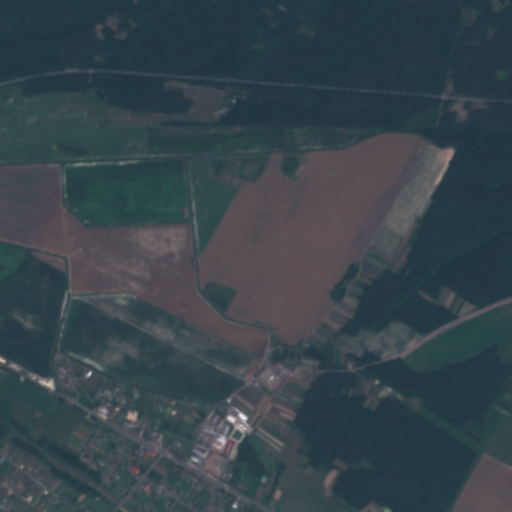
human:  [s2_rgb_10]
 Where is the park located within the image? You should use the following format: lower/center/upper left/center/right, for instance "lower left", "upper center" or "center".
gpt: The park is located in the lower center of the image.
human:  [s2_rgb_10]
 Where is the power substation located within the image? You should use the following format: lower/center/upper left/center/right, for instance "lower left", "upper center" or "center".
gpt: The power substation is located in the lower left of the image.
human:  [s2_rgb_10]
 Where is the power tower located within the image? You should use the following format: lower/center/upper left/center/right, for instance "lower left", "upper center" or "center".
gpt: There is no power tower in the image.